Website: bh-photo
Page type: cart
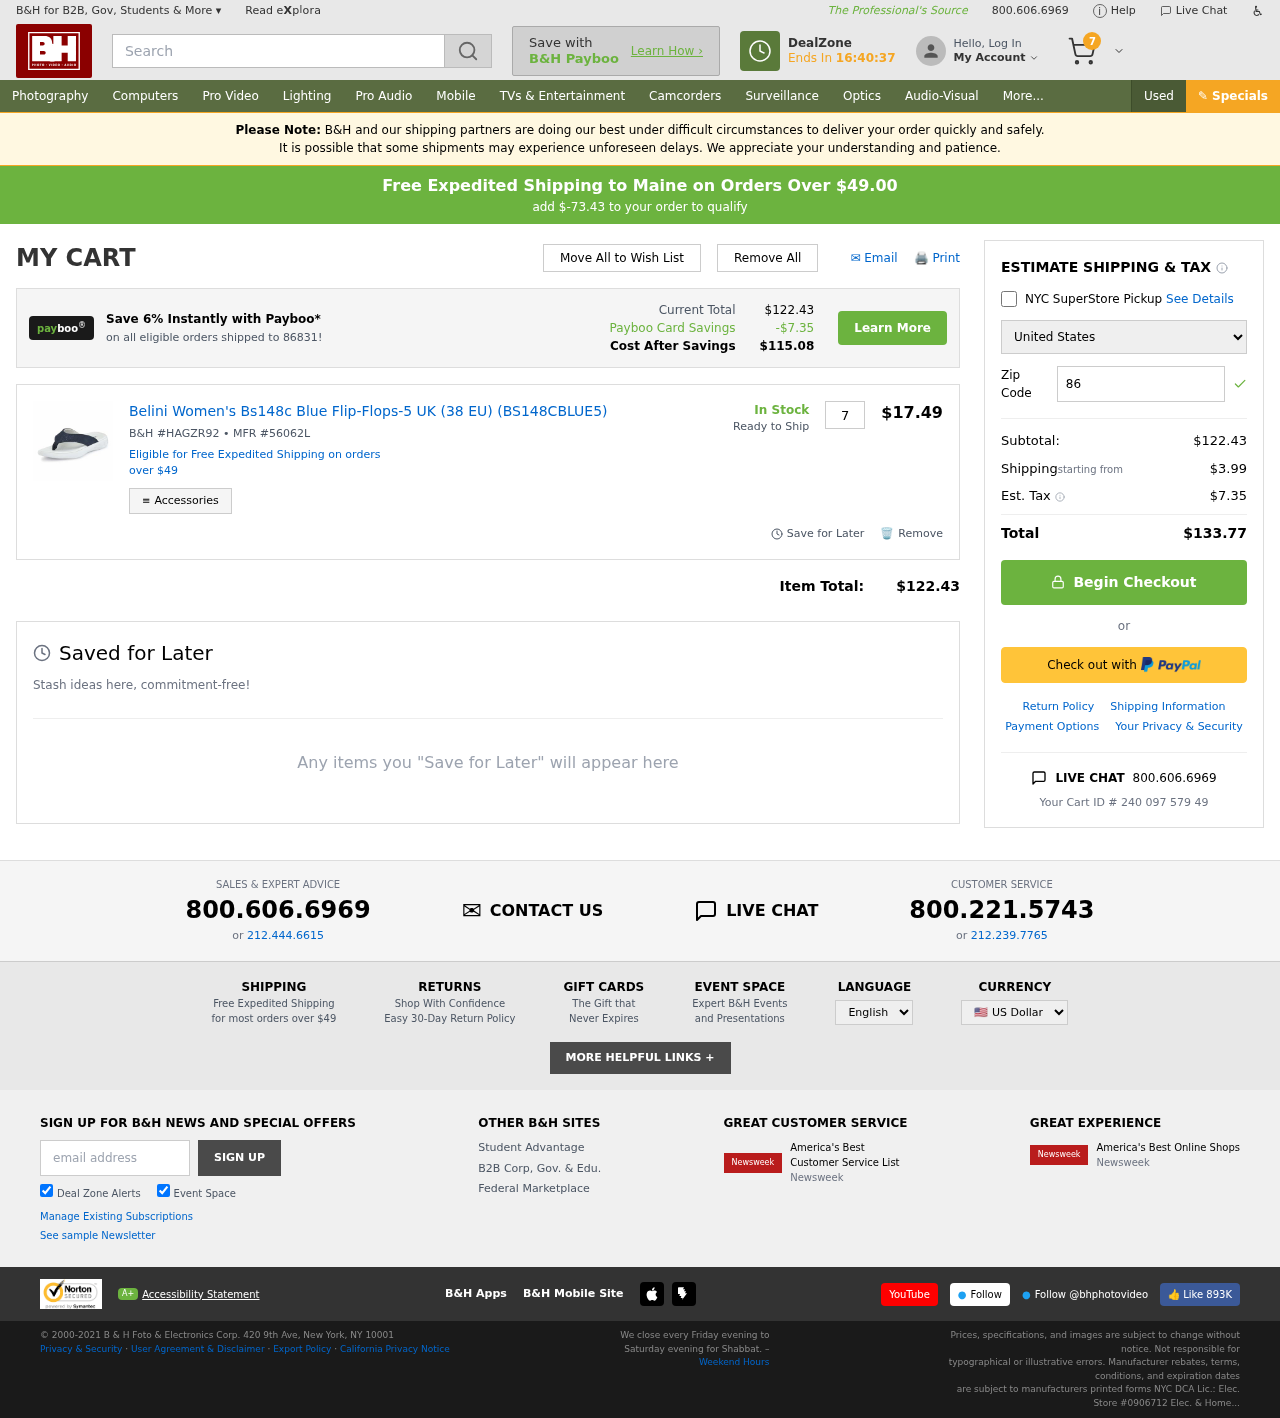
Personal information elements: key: PII_COUNTRY
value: United States
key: PII_POSTCODE
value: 86831
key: PII_STATE
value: Maine
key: PII_POSTCODE_FULL
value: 86831
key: PII_POSTCODE_NUMERIC
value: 86831
Product elements: key: PRODUCT1_NAME
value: Belini Women's Bs148c Blue Flip-Flops-5 UK (38 EU) (BS148CBLUE5)
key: PRODUCT1_PRICE
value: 17.49
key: PRODUCT1_QUANTITY
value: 7
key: PRODUCT1_SKU
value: HAGZR92
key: PRODUCT1_MFR
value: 56062L
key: PRODUCT1_AVAILABILITY
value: In Stock
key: PRODUCT1_SHIP_STATUS
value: Ready to Ship
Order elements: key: ORDER_NUM_ITEMS
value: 7
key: FREE_SHIPPING_THRESHOLD
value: $-73.43
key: ORDER_SUBTOTAL
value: $122.43
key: ORDER_SHIPPING_COST
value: $3.99
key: ORDER_TAX
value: $7.35
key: ORDER_TOTAL
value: $133.77
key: ORDER_ID
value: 240 097 579 49
Search elements: key: HEADER_SEARCH
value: Search
Other elements: key: PAYBOO_SAVINGS
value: -$7.35
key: COST_AFTER_SAVINGS
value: $115.08